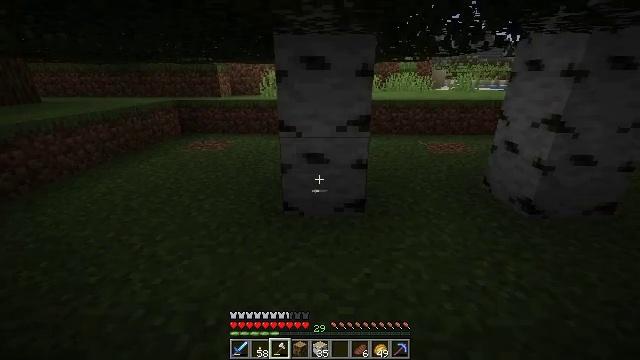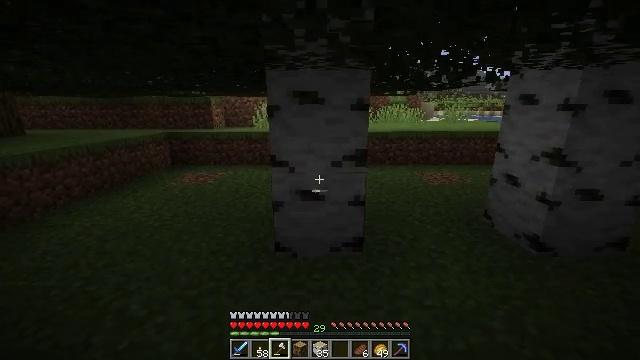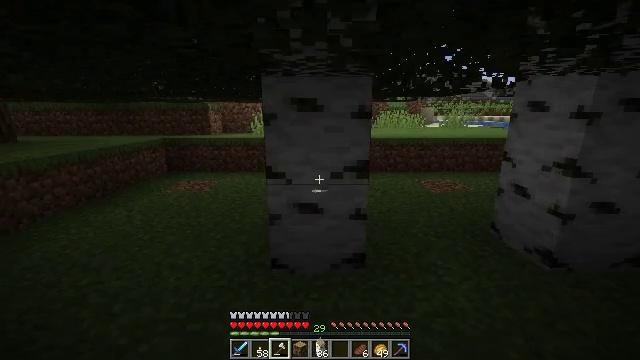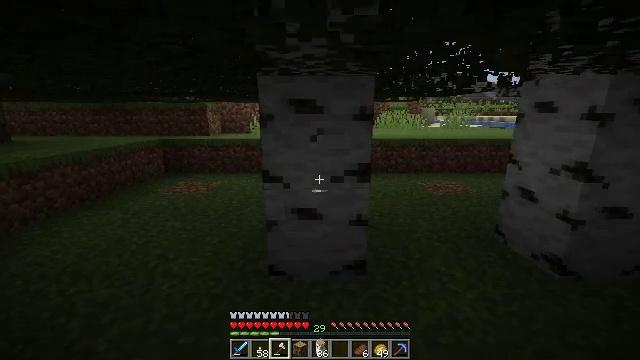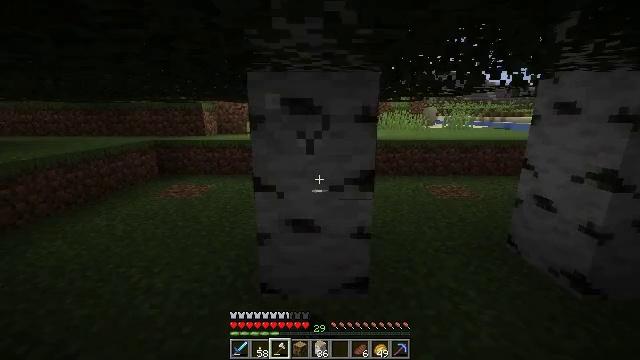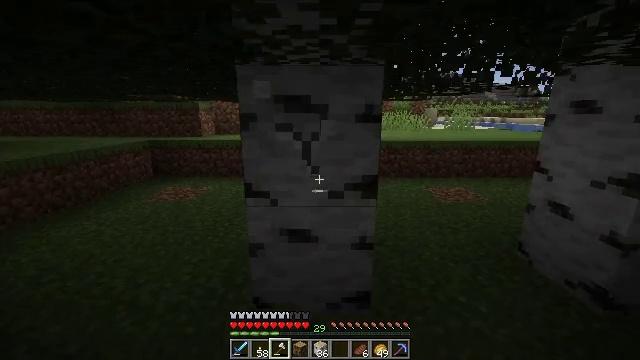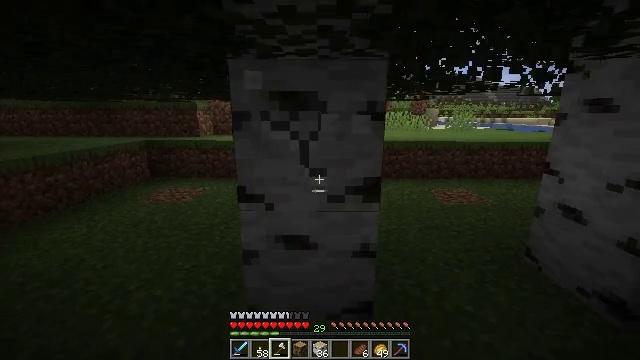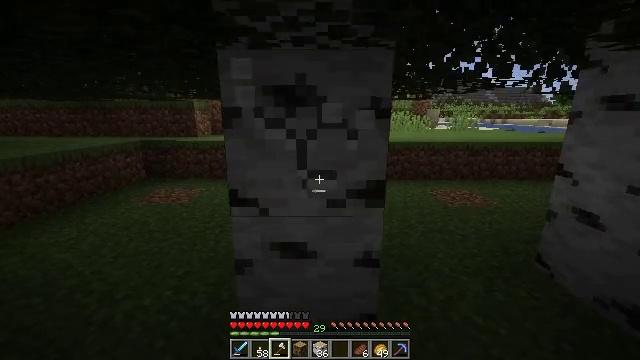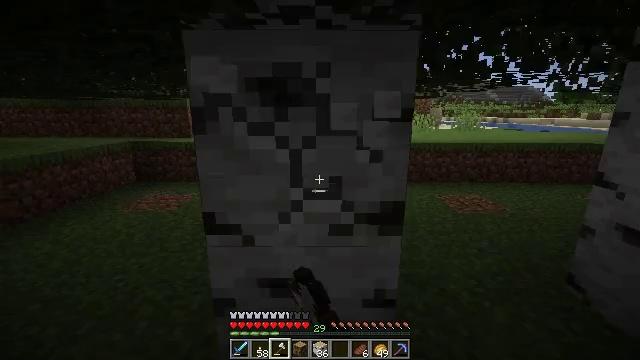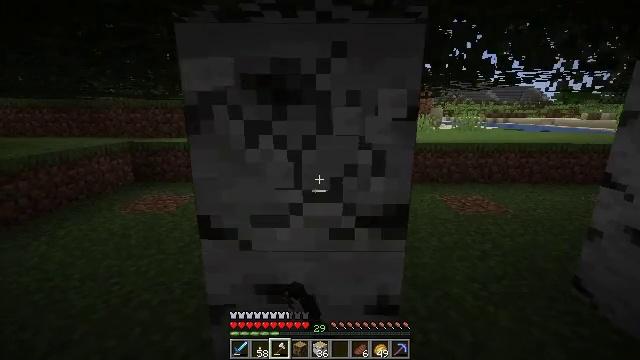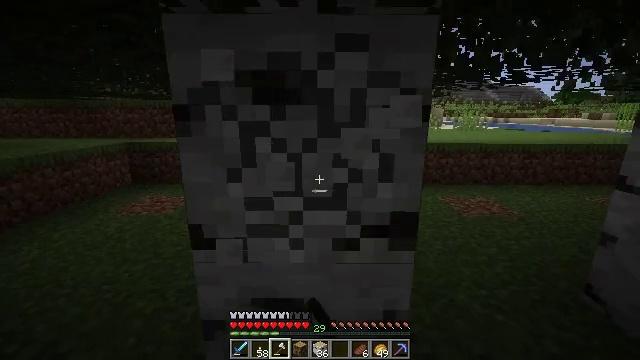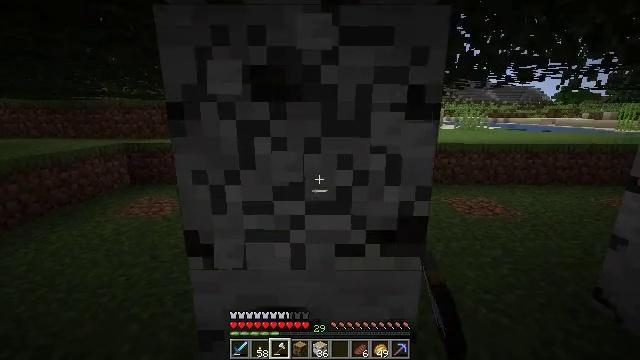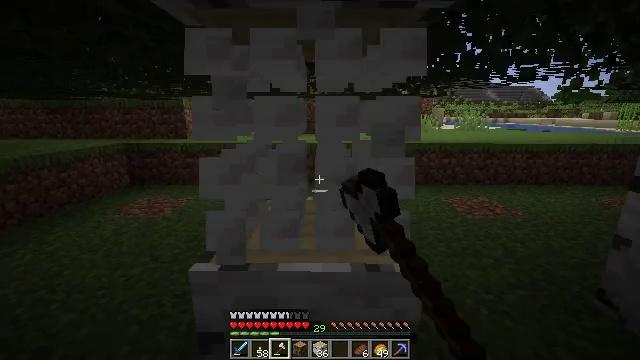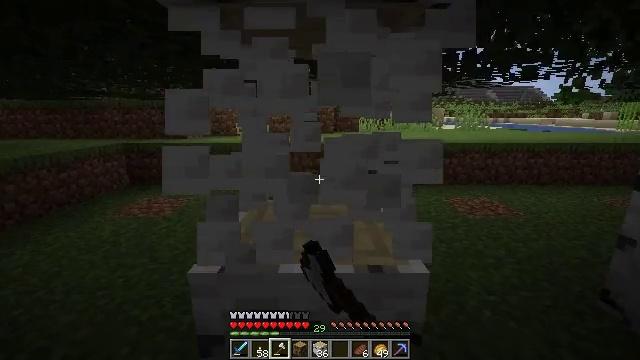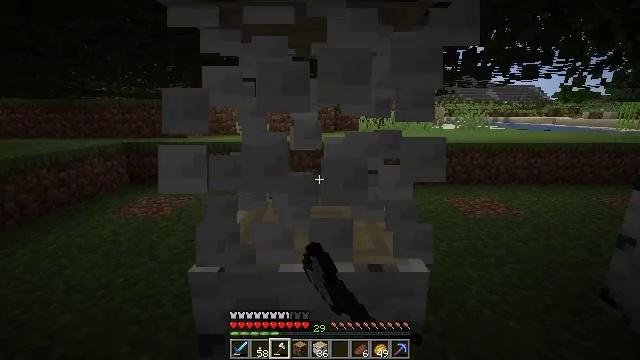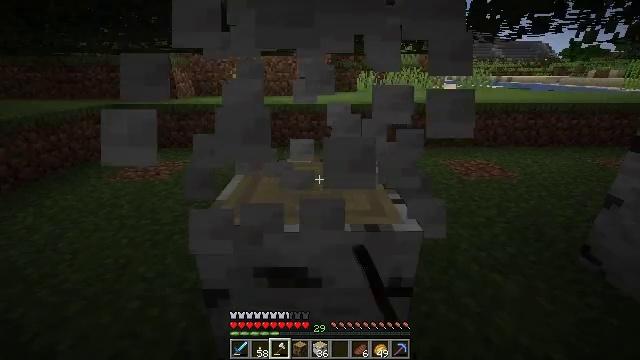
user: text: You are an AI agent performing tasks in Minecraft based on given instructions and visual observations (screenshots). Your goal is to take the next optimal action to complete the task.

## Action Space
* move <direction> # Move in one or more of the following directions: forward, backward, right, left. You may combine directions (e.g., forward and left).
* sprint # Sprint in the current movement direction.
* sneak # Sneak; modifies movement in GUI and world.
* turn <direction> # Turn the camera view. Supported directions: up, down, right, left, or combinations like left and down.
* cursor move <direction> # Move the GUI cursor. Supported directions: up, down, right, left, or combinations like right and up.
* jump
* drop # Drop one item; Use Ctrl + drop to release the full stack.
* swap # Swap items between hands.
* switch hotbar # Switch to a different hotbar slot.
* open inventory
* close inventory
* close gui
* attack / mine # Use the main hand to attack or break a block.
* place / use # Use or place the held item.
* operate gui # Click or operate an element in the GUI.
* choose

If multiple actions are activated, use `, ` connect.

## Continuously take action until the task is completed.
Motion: motion action
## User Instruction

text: Mine the birch log from the tree.
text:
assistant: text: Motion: move forward, turn right and up
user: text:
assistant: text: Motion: move forward, turn up
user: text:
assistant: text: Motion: move forward, attack / mine
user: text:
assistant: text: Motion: move forward, attack / mine
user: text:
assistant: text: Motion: move forward, attack / mine
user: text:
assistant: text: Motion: move forward, attack / mine
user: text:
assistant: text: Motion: move forward, attack / mine
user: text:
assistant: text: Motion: move forward, attack / mine
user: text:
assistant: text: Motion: attack / mine
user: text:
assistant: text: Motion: attack / mine
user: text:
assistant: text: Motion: attack / mine
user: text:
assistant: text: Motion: attack / mine
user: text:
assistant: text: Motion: attack / mine
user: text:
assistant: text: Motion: attack / mine
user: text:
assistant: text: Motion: turn down, attack / mine
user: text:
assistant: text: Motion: turn down, attack / mine
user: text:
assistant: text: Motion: turn down, attack / mine
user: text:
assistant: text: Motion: attack / mine
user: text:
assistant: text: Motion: attack / mine
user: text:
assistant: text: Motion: attack / mine
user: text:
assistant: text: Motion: attack / mine
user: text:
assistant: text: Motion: attack / mine
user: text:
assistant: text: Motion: attack / mine
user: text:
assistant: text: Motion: attack / mine
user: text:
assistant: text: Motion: attack / mine
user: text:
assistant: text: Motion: attack / mine
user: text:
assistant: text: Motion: attack / mine
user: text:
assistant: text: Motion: attack / mine
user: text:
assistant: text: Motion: attack / mine
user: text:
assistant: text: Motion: attack / mine